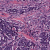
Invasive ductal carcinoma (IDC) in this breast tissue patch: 1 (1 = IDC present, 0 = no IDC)